八年级 · 组合几何学
如图, 五根小木棒, 其长度分别为 $5,9,12,13 ， 15$, 现将它们摆成两个直角三角形,其中正确的是（ $\quad$
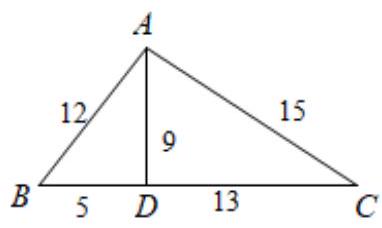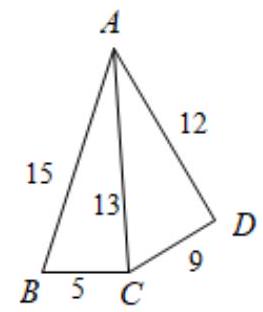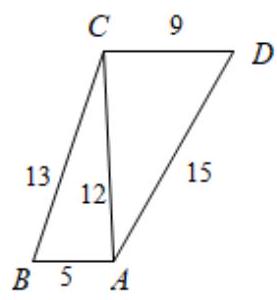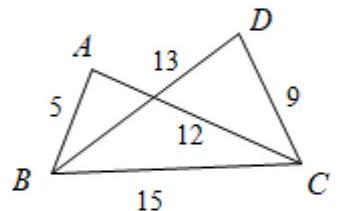
A.

B.

C.

D.

答案: C